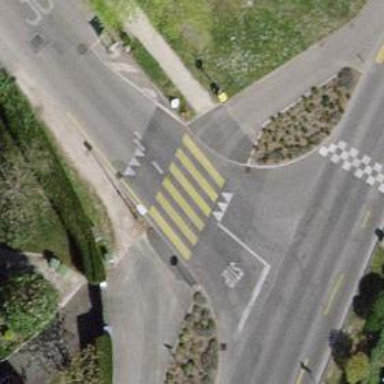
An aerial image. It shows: Uncontrolled zebra crossing on the road.